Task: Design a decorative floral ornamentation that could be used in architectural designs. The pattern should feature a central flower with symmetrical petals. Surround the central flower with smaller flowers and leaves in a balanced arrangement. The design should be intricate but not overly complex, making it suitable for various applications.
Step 115:
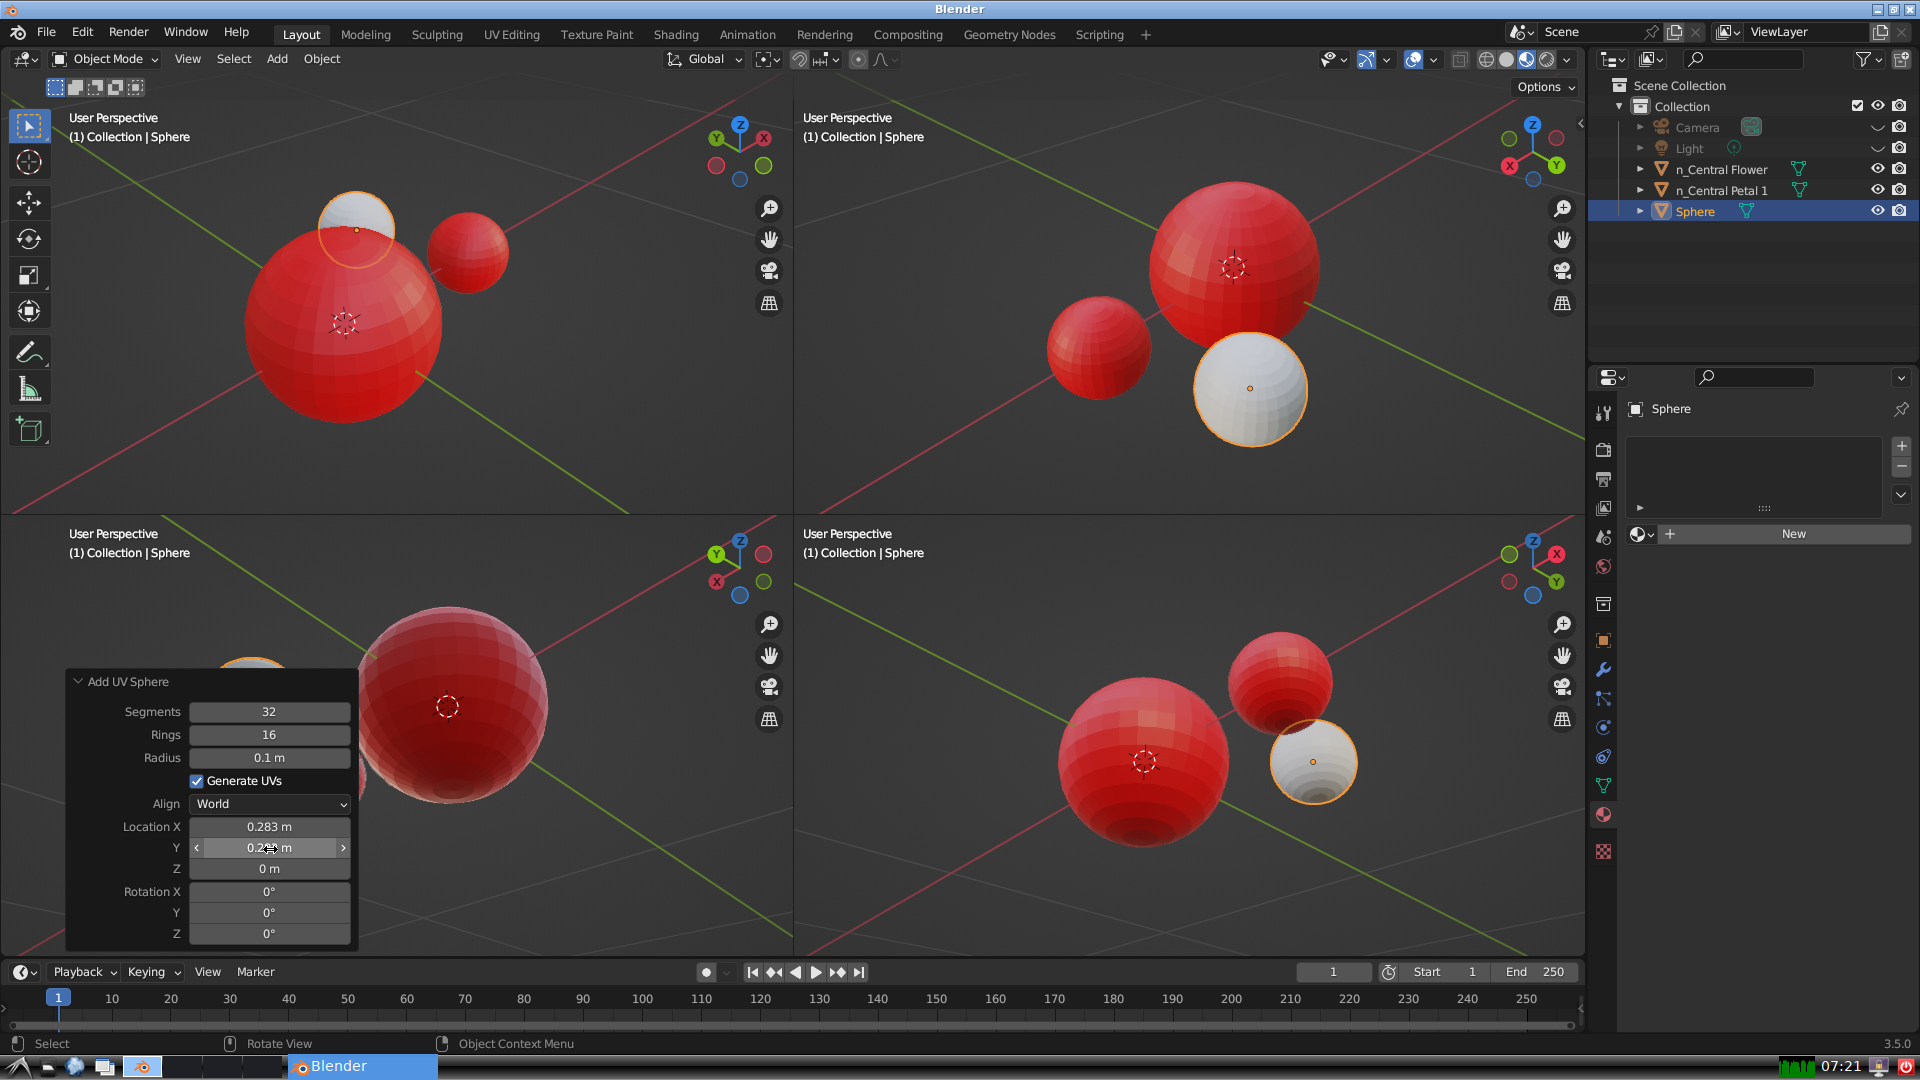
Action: {"mouse_move": [270, 867]}